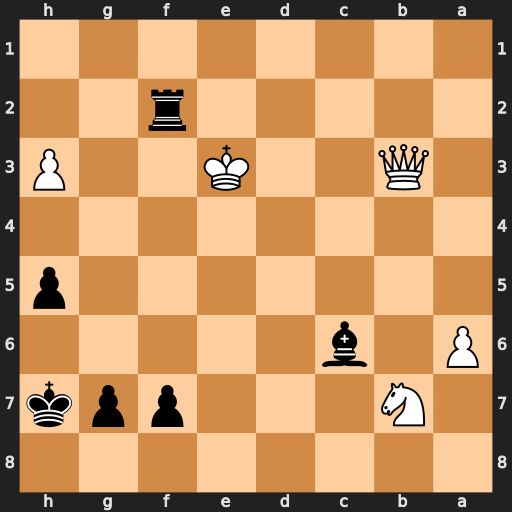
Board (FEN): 8/1N3ppk/P1b5/7p/8/1Q2K2P/5r2/8
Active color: b
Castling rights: -
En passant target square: -
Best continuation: Rf3+ Kd4 Rxb3